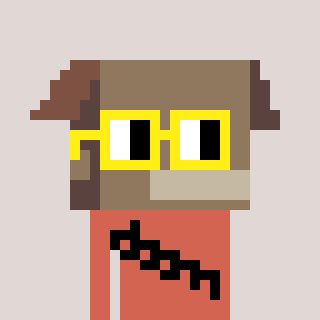
a pixel art character with square yellow glasses, a box-shaped head and a peachy-colored body on a warm background